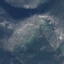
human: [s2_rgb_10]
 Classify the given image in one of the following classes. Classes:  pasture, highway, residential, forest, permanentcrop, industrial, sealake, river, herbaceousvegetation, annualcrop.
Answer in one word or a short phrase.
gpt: HerbaceousVegetation